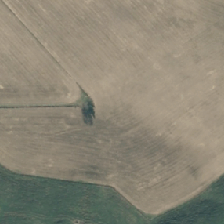
Land cover: shortrotation_cropland